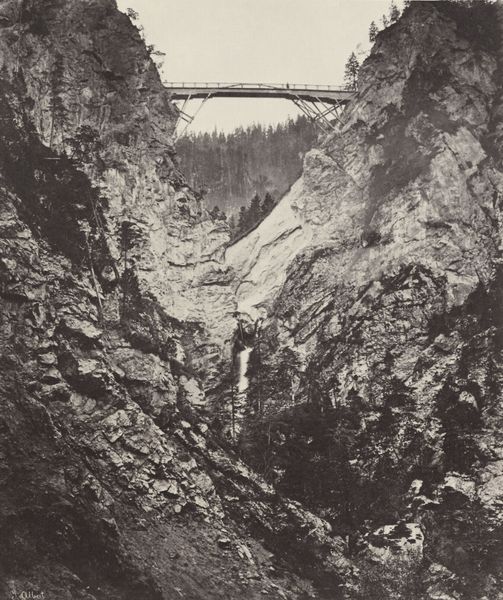
Titel: Neuschwanstein - Marienbrücke über der Pöllatschlucht
Künstler: Joseph Albert
Institution: Privatsammlung
Schlagwörter: baum, berg, dunkel, felsen, gestein, himmel, wasser, weiß, wolken, bäume, landschaft, grau, hell, hintergrund, holz, schwarz, vordergrund, ausblick, wolke, mensch, stein, steine, bach, ferne, hügel, natur, stamm, brücke, land, tal, wald, wasserfall, papier, bogen, abhang, berge, fels, gebirge, gipfel, hang, klippen, nebel, kahl, monochrom, geröll, schlucht, steil, sepia, fluß, tannen, steg, schmal, farn, geländer, tiefe, stil, hoch, klippe, foto, fotografie, photographie, eisen, eng, bayern, alpen, abgrund, schwarz-weiß, stich, tanne, photo, karg, gefährlich, fichten, graben, frei, staße, kluft, hänge, fotographie, stahl, pfoto, canyon, klamm, tief, photografie, bewuchs, schwaz, abschüssig, tragend, brückenkonstruktion, holzbrücke, neuschwanstein, steinbruch, brückengeländer, hatten, erdrutsch, bergrutsch, felsrutsch, freitragend, grater, hangebrücke, konstrucktion, pöllat, rutsch, überbrückt, lawiene